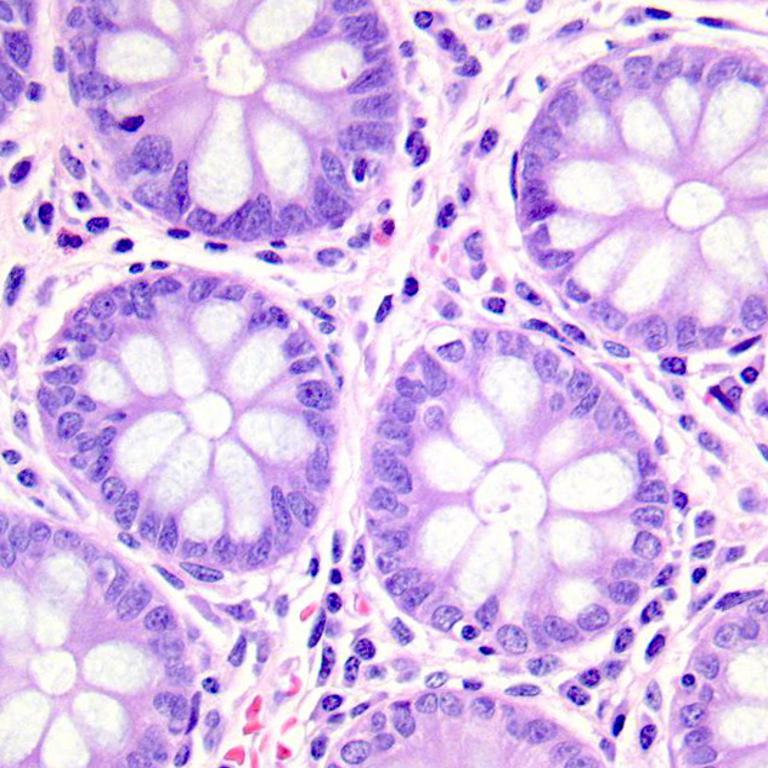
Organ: colon
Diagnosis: benign